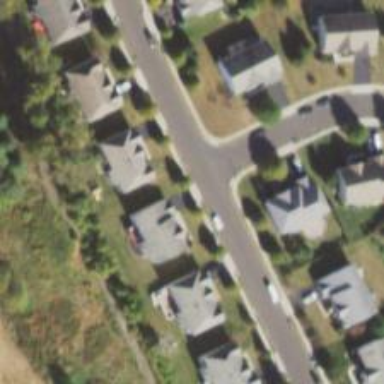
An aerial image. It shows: Driveway.